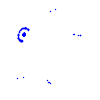
Particle: proton